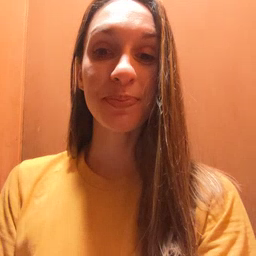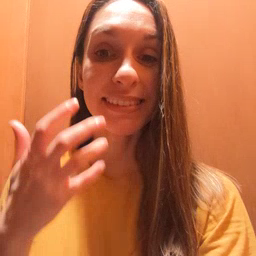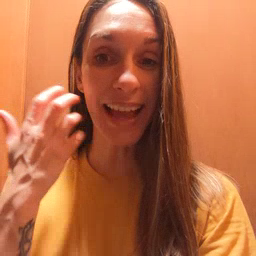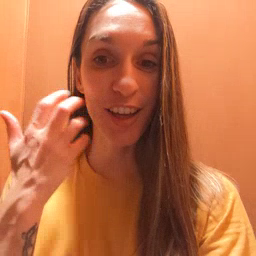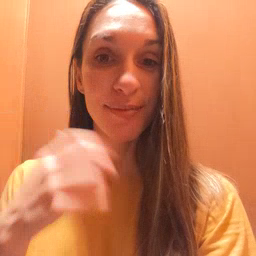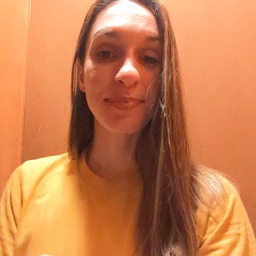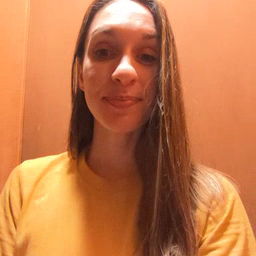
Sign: tiger